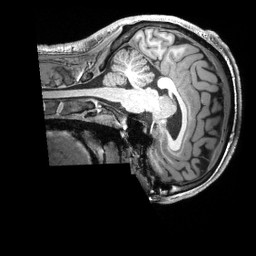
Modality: T1w
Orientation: sagittal
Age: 35
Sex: male
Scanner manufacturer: siemens
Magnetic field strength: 3 T
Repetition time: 2.3 s
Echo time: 0.00228 s